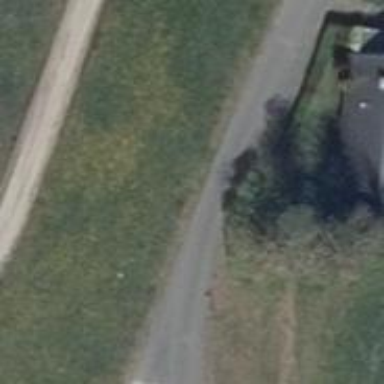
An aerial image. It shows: Residential road with embankment.